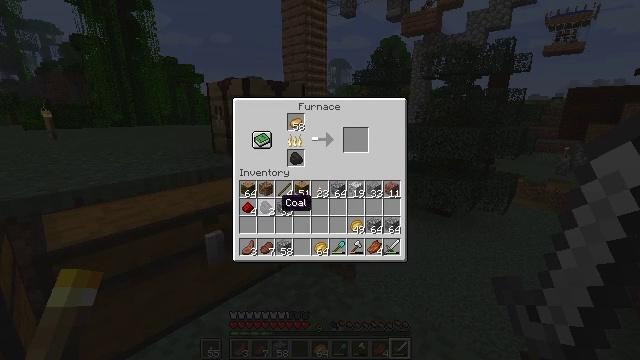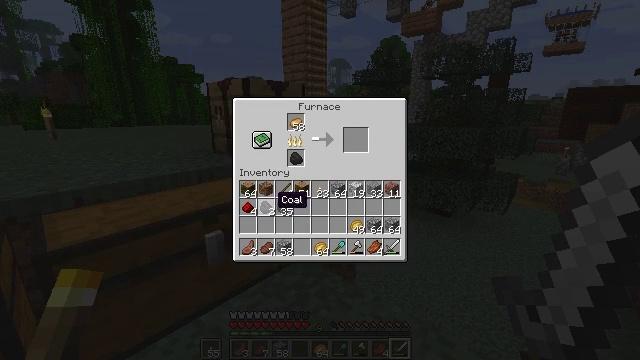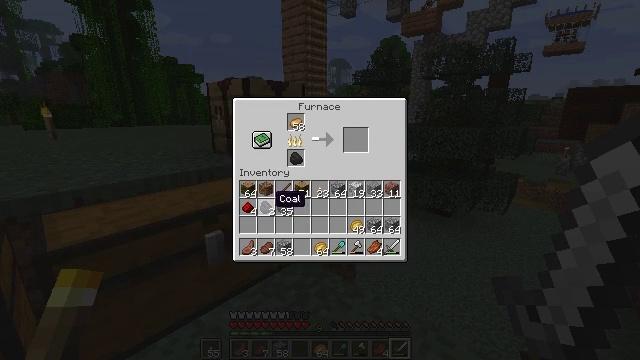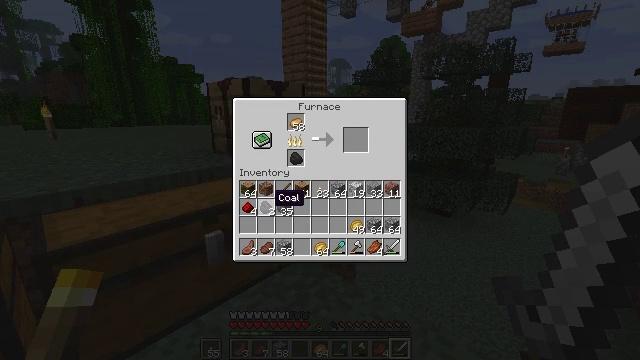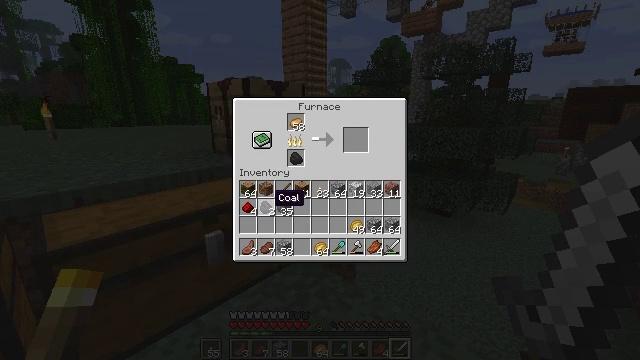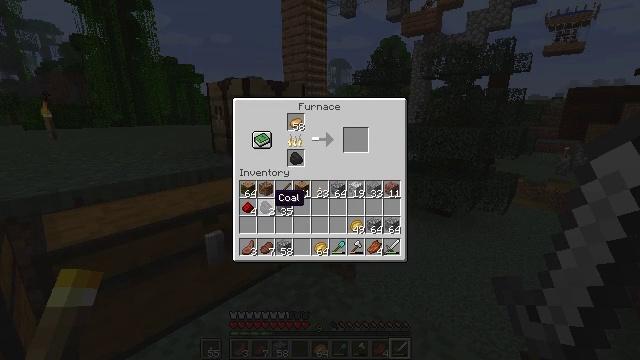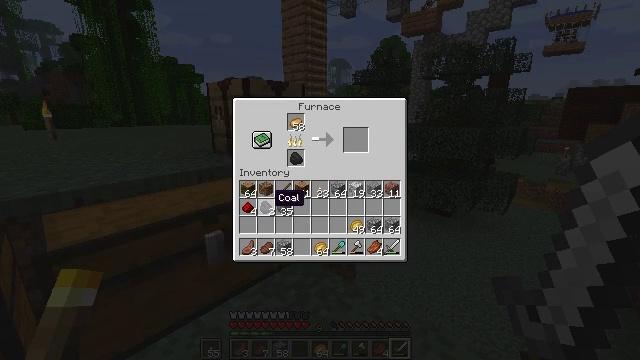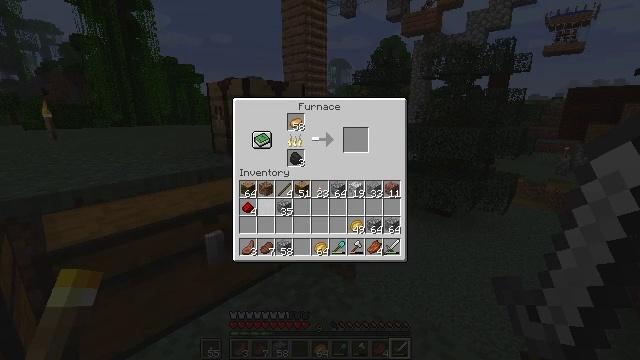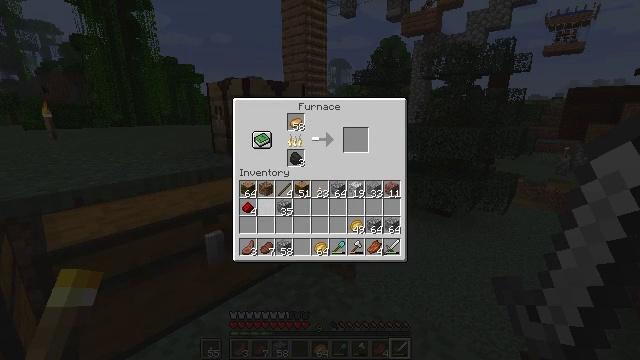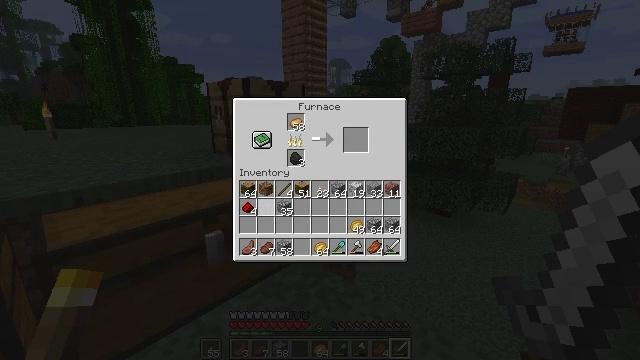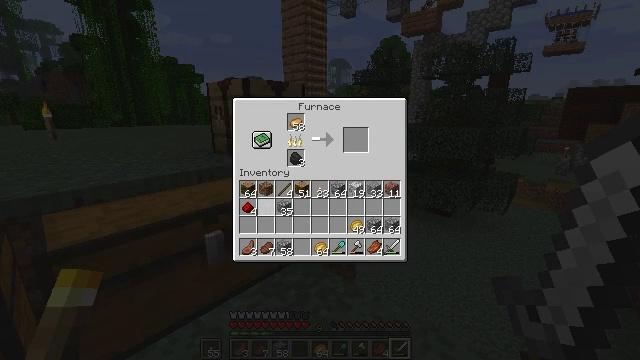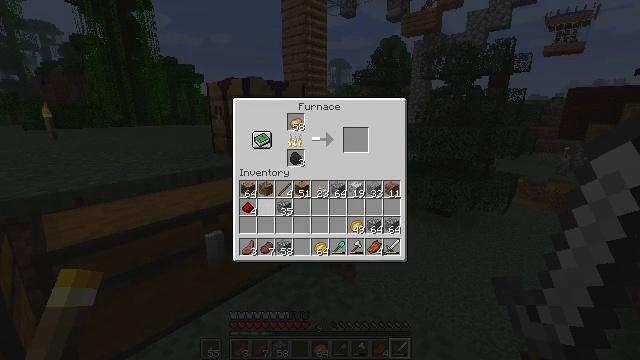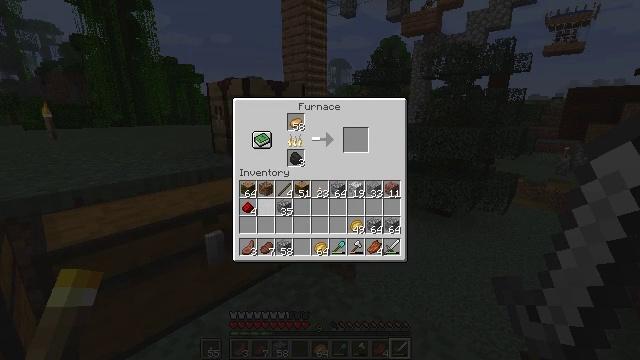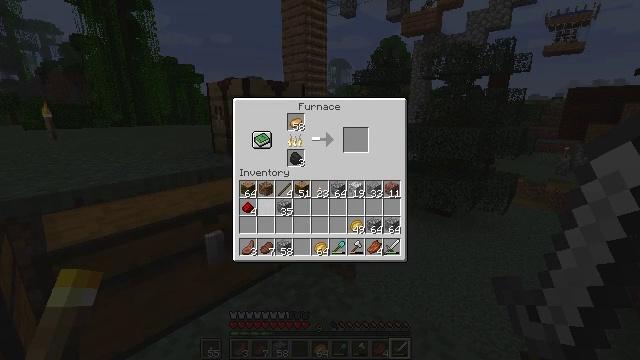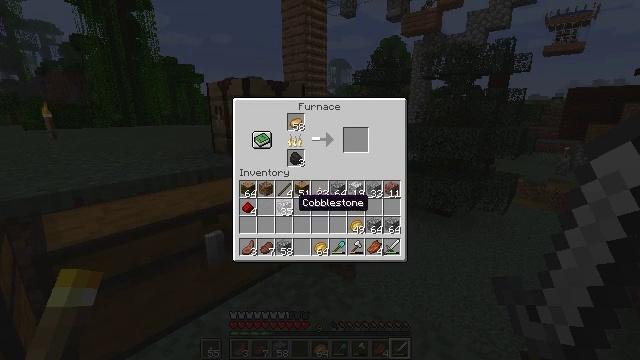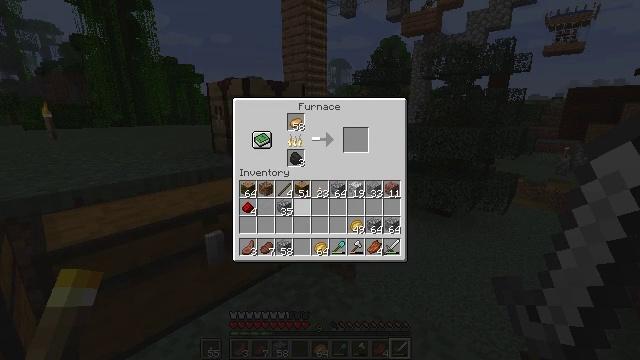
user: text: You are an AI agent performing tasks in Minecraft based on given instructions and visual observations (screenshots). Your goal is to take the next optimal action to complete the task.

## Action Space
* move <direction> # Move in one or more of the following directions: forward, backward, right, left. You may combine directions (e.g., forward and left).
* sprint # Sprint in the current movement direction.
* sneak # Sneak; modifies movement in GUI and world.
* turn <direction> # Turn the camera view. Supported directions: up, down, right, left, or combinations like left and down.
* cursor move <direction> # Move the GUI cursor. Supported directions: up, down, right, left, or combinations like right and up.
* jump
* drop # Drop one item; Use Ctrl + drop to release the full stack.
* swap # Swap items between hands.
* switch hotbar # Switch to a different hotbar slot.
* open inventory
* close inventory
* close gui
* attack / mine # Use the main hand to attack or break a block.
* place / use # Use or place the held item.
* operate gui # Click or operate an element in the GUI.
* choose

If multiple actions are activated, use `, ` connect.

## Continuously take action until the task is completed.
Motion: motion action
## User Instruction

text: Use a furnace to make a baked potato.
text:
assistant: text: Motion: sneak
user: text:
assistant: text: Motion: sneak
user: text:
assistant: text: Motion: sneak
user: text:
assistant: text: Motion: sneak
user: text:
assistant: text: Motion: sneak
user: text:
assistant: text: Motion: sneak
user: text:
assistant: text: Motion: sneak, operate gui
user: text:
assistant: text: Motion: sneak, operate gui
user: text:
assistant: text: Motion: sneak, operate gui
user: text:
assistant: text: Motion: sneak
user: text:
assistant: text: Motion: sneak
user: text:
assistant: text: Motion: sneak
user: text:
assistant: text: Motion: sneak
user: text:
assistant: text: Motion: cursor move right
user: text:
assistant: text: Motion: cursor move right
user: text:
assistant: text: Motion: no_op
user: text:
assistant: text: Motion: no_op
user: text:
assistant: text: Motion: no_op
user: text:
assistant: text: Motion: no_op
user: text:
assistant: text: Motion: no_op
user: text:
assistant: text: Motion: no_op
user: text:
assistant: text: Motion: no_op
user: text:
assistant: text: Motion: no_op
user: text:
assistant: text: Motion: no_op
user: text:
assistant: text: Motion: no_op
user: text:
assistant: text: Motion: no_op
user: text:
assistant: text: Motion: no_op
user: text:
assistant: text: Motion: no_op
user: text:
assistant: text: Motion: no_op
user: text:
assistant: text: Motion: no_op